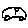
Label: car